Aerial crown-view tile of a tropical tree (Barro Colorado Island, Panama), acquired 20250317:
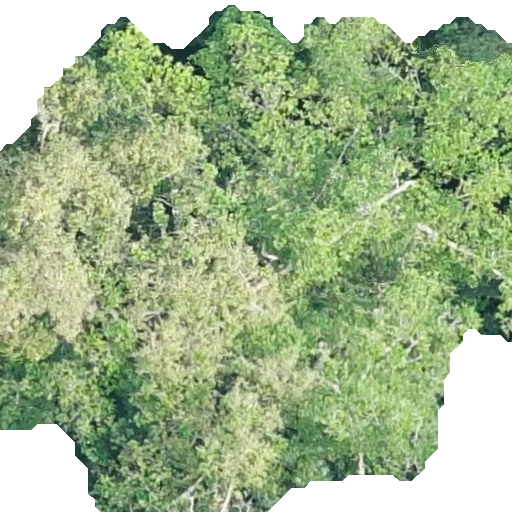
Species: Ficus insipida
GBIF accepted scientific name: Ficus insipida
Crown area: 388.321 m²